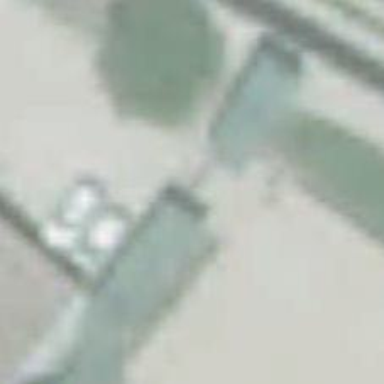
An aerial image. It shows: Entrance with barrier.